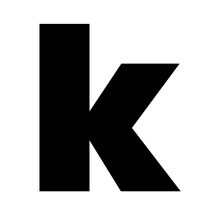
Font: Poppins-Black